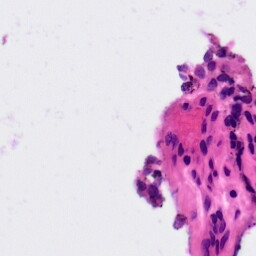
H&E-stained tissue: Ovarian